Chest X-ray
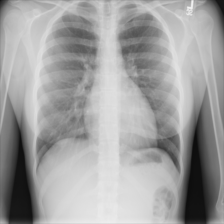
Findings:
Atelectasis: negative
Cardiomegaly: negative
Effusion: negative
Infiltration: negative
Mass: negative
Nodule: negative
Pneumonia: negative
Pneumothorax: negative
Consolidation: negative
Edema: negative
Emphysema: negative
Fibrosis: negative
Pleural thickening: negative
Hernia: negative